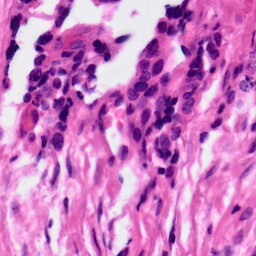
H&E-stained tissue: Ovarian